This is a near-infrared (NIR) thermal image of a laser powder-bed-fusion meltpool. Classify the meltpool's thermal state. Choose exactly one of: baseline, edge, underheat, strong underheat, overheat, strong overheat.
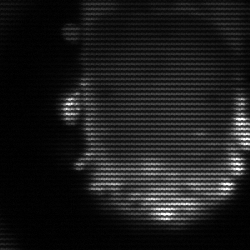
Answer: baseline